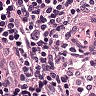
Metastatic tissue present: no